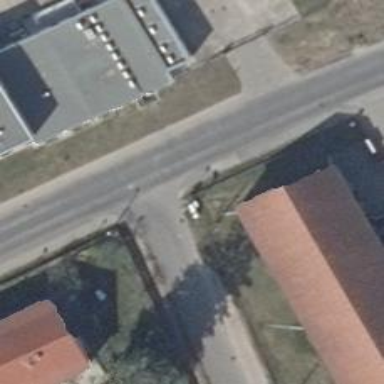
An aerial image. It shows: Road with "give way" sign.